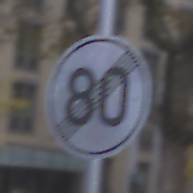
Verkehrszeichen: EndeGeschwindigkeit80
Umgebung: Outdoor, Urban
Tageszeit: SunriseSunset
Wetter: PartlyCloudy
Licht: Natural
Jahreszeit: NotSpecified
Kontrast: LowContrast